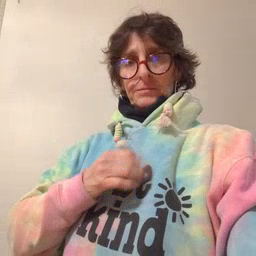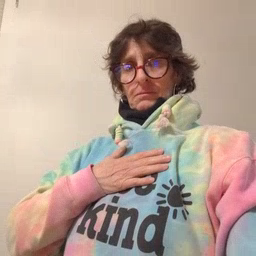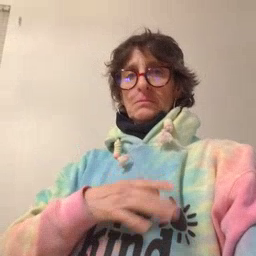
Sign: bath